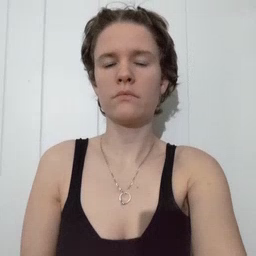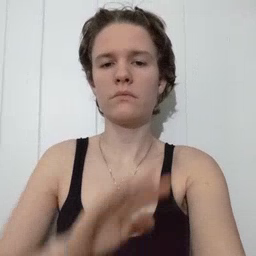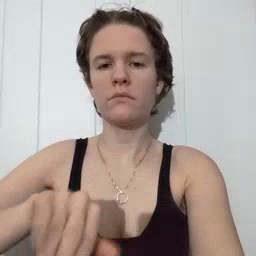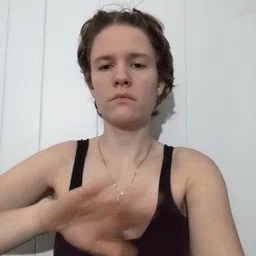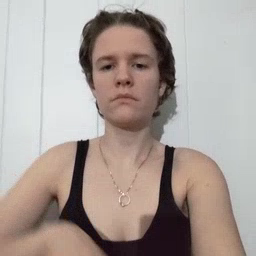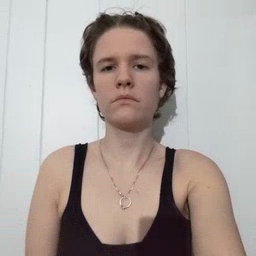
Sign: pool